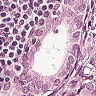
Metastatic tissue present: yes